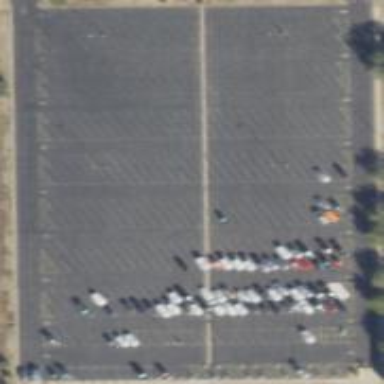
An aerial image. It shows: Parking area with asphalt surface.